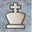
Piece: wK